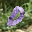
Label: 0